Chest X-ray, PA view. Patient: 77 years old, sex F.
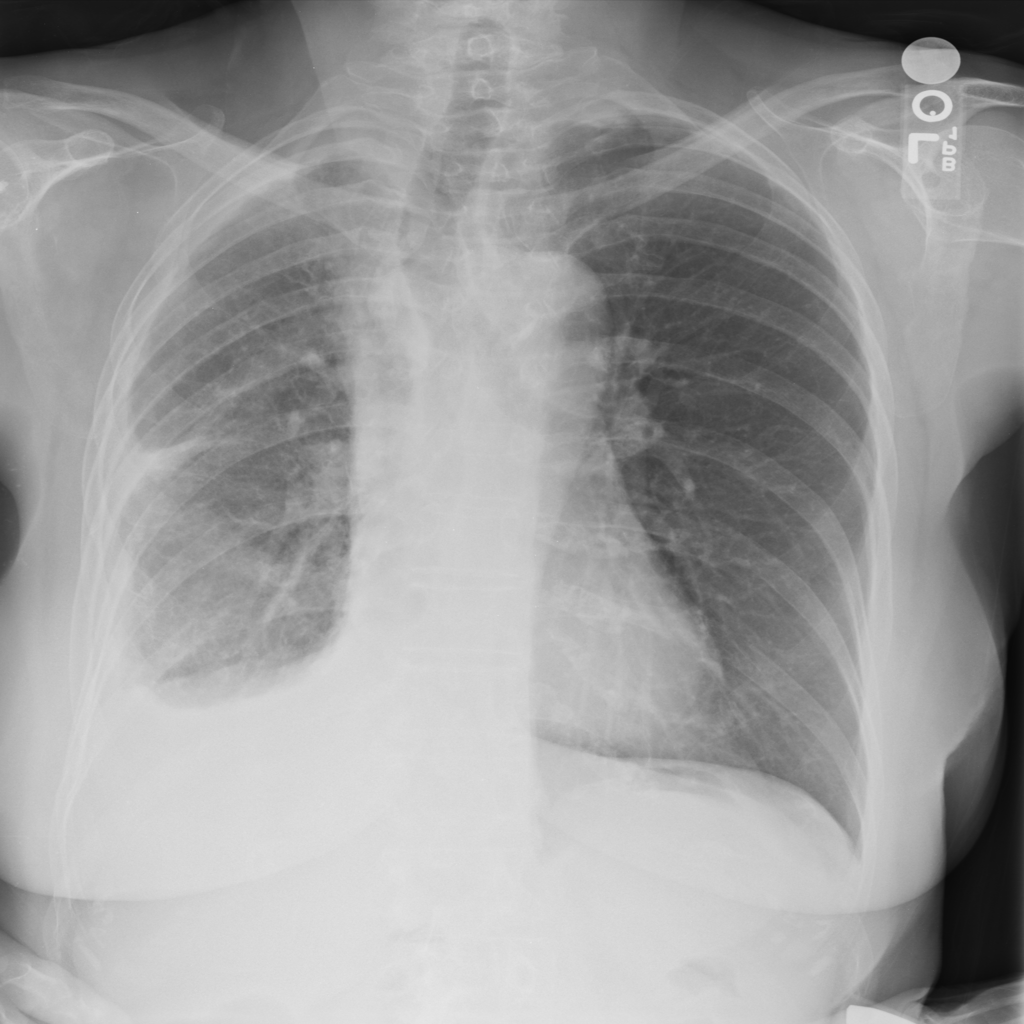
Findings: Pleural_Thickening